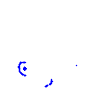
Particle: pion